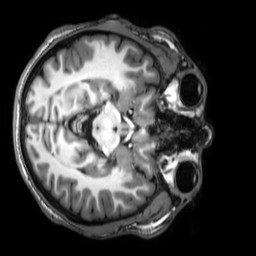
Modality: T1w
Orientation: axial
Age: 23
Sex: male
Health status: healthy
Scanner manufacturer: philips
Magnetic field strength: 3 T
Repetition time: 0.009 s
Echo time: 0.003996 s